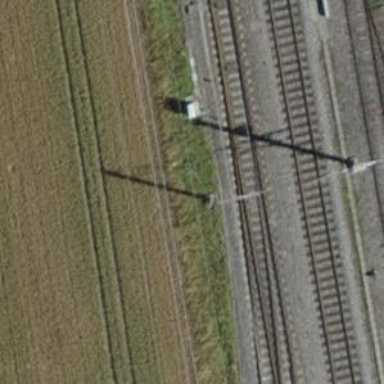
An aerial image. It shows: Railway switch with the turnout on the right side.